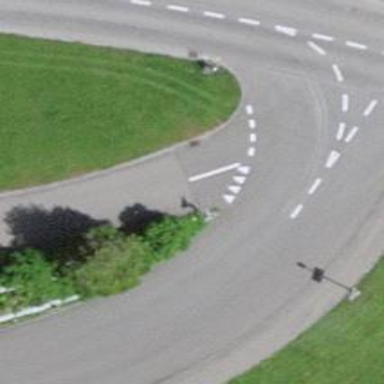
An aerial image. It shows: Road with "give way" sign.